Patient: sex M, age 43
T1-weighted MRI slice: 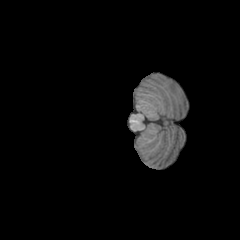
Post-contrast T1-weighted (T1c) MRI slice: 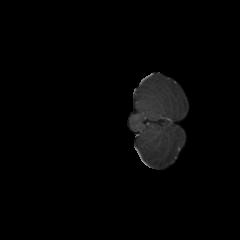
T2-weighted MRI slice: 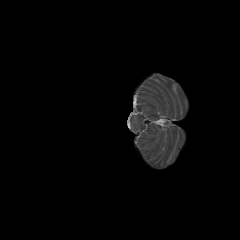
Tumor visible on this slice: no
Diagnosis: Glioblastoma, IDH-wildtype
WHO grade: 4